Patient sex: M
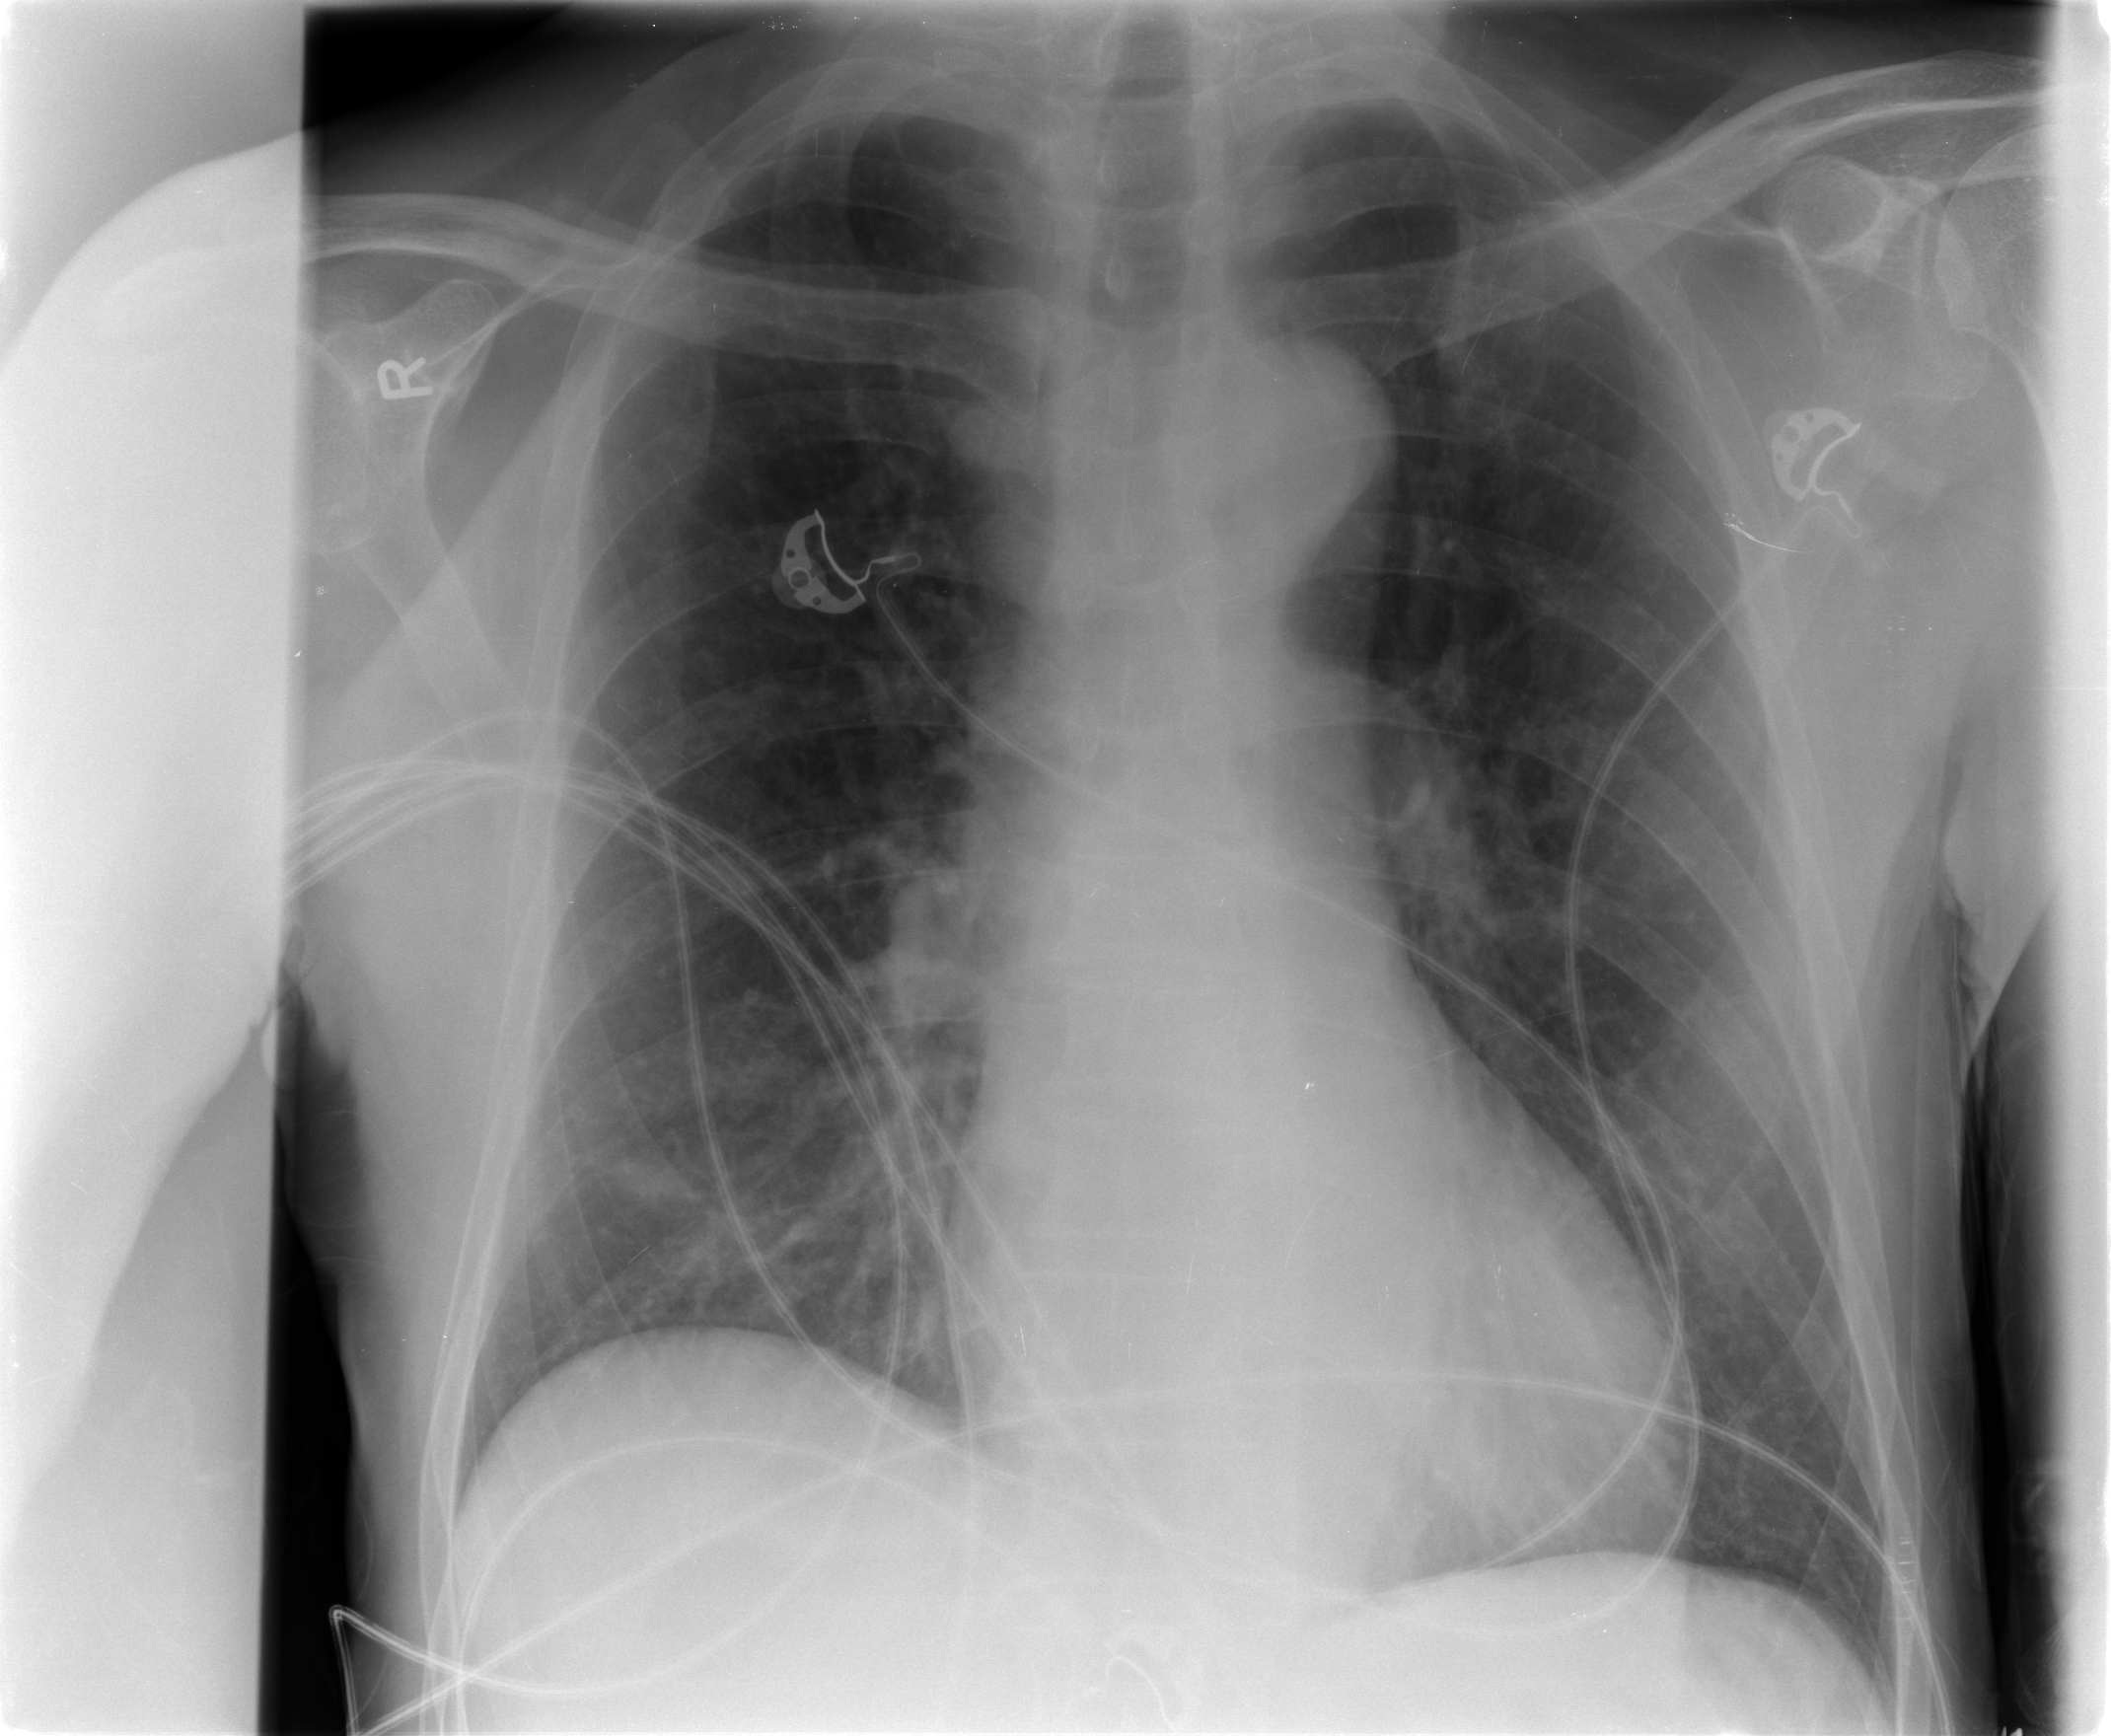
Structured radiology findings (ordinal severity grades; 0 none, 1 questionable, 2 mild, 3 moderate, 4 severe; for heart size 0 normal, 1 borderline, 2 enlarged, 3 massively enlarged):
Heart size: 0
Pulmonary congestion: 0
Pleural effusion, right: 2
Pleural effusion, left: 2
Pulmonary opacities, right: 0
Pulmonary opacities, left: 0
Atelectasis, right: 2
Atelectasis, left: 0